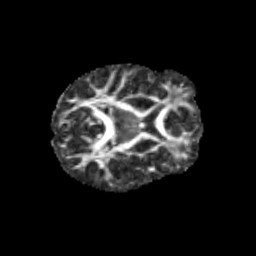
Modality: FA
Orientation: axial
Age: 12
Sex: male
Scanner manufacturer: siemens
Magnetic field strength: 3 T
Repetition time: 3.8 s
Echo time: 0.07 s